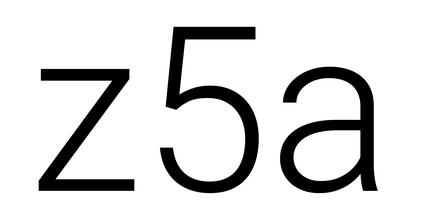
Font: Roboto_Light